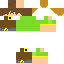
A male human skin with medium skin, wearing brown long hair dressed in a green tshirt and brown pants, featuring a closed mouth.